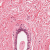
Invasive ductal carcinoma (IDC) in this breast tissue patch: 0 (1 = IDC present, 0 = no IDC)